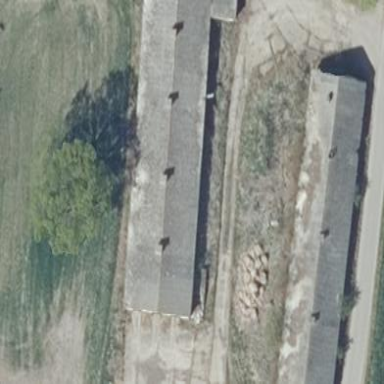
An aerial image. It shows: Farm auxiliary building.